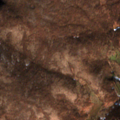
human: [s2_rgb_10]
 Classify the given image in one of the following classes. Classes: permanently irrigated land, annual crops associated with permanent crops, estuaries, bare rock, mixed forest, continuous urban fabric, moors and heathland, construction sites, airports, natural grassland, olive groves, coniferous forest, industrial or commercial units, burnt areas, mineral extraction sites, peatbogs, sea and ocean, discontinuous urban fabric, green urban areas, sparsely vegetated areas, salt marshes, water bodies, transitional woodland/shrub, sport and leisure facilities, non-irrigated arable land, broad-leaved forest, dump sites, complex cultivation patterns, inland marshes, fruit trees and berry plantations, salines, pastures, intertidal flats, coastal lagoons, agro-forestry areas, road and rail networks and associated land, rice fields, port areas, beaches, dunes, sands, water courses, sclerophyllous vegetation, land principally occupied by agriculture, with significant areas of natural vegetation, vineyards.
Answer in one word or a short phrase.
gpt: broad-leaved forest, transitional woodland/shrub